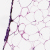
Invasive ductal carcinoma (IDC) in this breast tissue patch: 0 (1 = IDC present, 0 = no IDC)